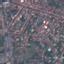
Land use / land cover: Residential